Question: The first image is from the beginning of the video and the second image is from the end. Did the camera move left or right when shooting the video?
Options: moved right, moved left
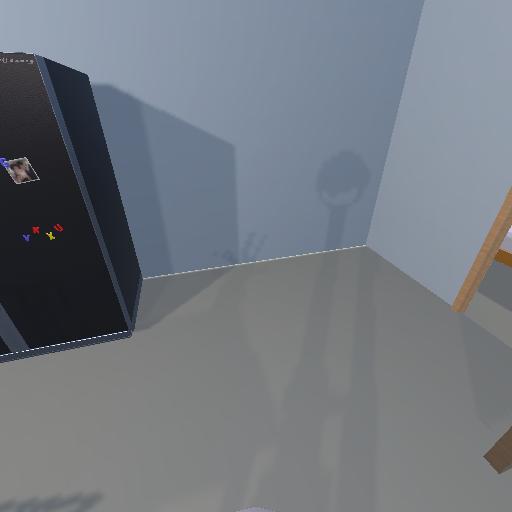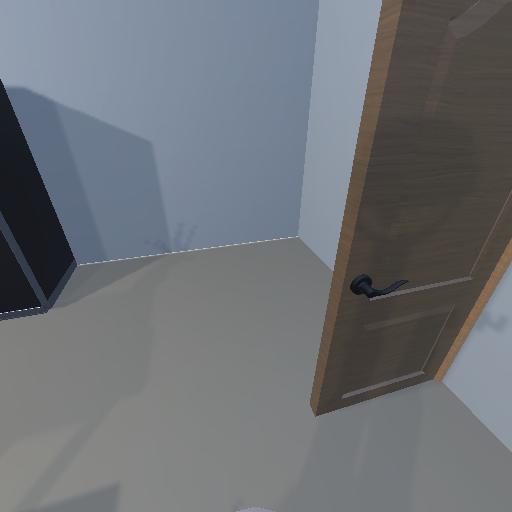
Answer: moved right